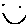
Label: smiley face